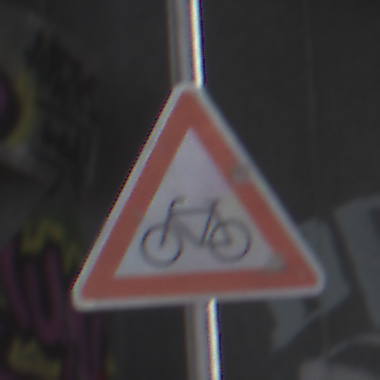
Verkehrszeichen: RadverkehrRechts
Umgebung: Roofed, Special
Tageszeit: Midday
Wetter: Overcast
Licht: Natural
Jahreszeit: NotSpecified
Kontrast: MediumContrast